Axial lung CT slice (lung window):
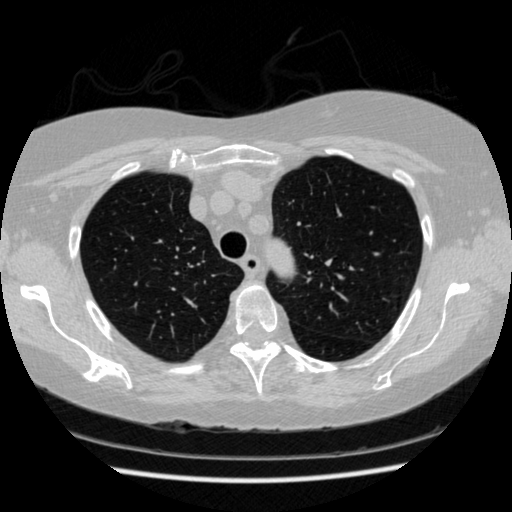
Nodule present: no